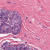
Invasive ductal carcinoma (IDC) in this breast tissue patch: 0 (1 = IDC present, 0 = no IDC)